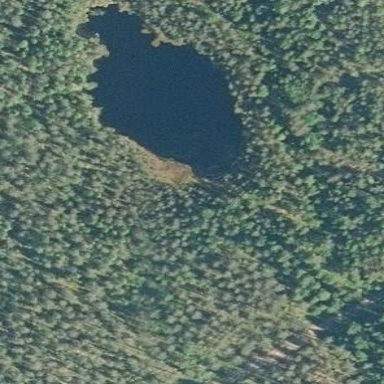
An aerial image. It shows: Pond with natural water.